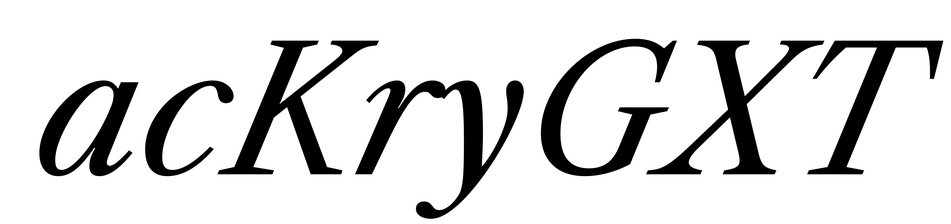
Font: LibreCaslonText-Italic_Italic